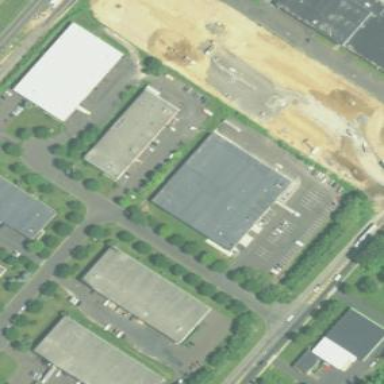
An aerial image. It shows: Warehouse.